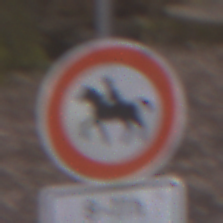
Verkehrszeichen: VerbotReiter
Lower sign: ZeitangabenOhneBeschraenkungAufWochentage2
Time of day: MorningAfternoon
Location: Outdoor (Nature)
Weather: Overcast
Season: Autumn
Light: Natural